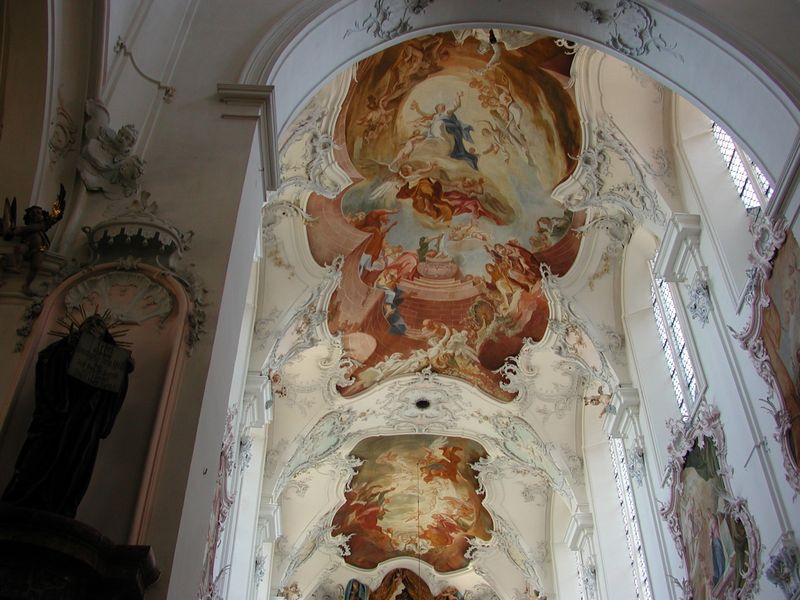
Titel: Deckenfresko von St. Martin (und Maria) in Biberach
Künstler: Johannes Zick
Standort: Biberach, St. Martin (und Maria) (EU - D - Bayern)
Schlagwörter: blau, gott, himmel, schatten, weiß, wolken, grün, fenster, kleid, licht, schwarz, rot, architektur, barock, kirche, gold, decke, rokoko, rosa, engel, ranken, bogen, pilaster, stuck, foto, nische, bayern, religion, kabel, sims, christus, jesus, heiliger, heilige, deckengemälde, fresko, putten, maria, szenen, gotteshaus, gurtbogen, deckenfresko, quadro riportato